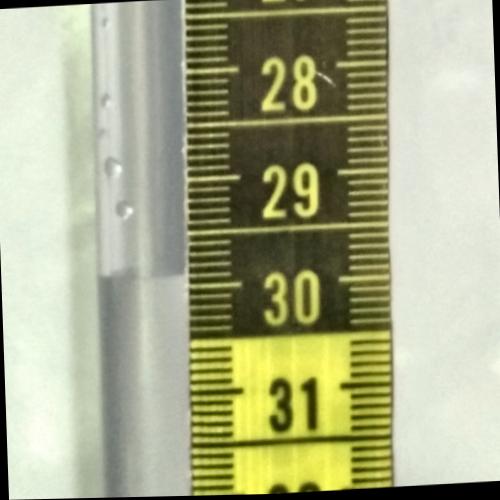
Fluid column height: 29.9 cm